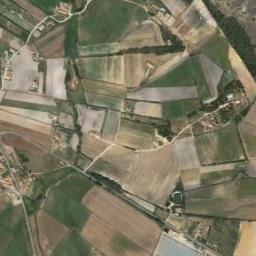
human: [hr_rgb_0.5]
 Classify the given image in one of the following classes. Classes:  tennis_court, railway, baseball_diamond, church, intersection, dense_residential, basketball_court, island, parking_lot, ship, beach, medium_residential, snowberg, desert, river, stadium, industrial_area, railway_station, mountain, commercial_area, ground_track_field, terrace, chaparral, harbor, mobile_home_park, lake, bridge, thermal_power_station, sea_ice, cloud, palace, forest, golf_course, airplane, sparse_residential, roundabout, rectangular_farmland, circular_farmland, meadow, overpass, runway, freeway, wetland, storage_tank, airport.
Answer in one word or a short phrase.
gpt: rectangular_farmland